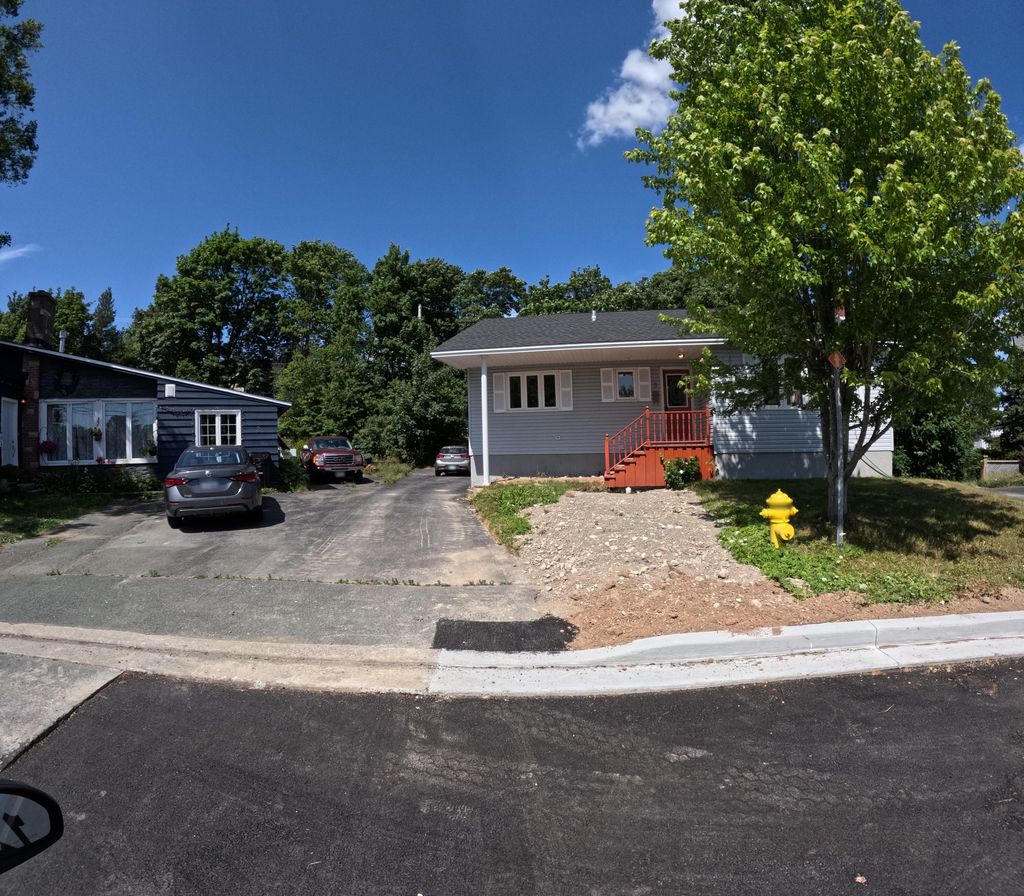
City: st_johns